Field crop: maize
Growth stage: 2
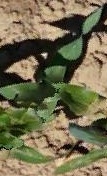
Species: maize